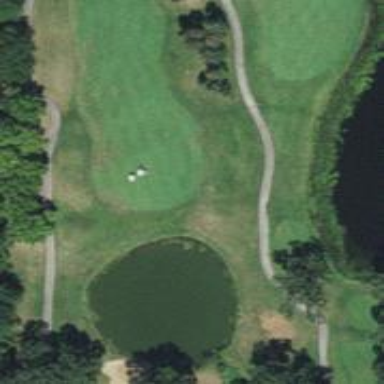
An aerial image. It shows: Golf tee.